Question: How can I retrieve distinct actors from a nestled array in a film document as seen in the image. The code below returns the entire document for each film the actor appears in, nothing I've tried so far works.
Thanks!
'''
MongoCursor test = filmCollection.find(Filters.and(
Filters.eq("Actors.First name", Pattern.compile("^"+firstName+".*")),
Filters.eq("Actors.Last name", Pattern.compile("^"+lastName+".*")))).iterator();
'''

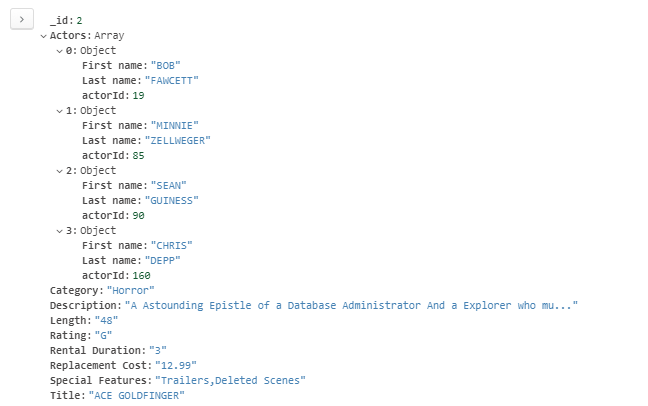
Answer: Solved by first unpacking all the nested arrays with unwind, only matching the target name and finally grouping
'''
db.films.aggregate([{
$unwind: "$Actors"
}, {
$match: {
"Actors.First name": {$regex: "^name.*"}
}
}, {
$group: {
_id: "$Actors.actorId",
"first": {
$first: "$Actors.First name"
},
"last": {
$first: "$Actors.Last name"
}
}
}])
'''